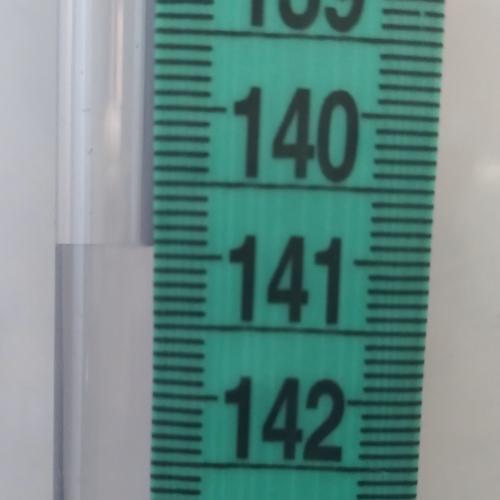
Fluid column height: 140.9 cm